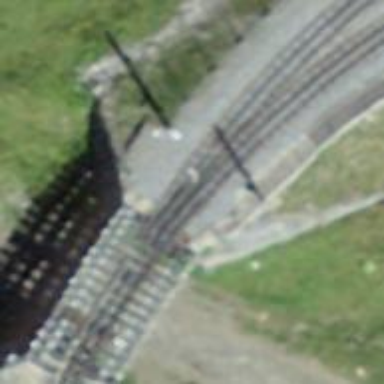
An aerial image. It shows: Railway switch.